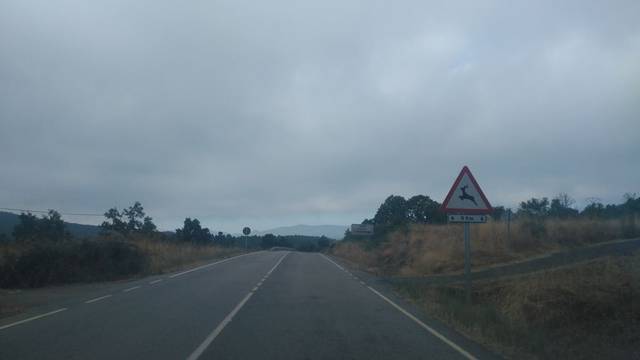
Region: Spain
Coordinates: 40.561, -6.13